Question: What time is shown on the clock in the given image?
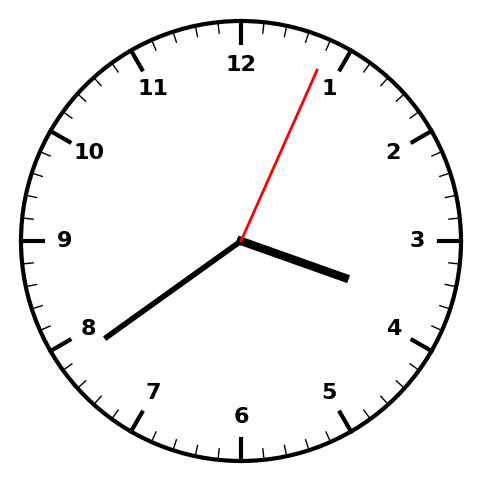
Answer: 03:39:04